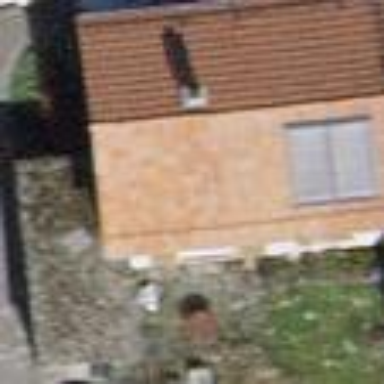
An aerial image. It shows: Building with tile roof.